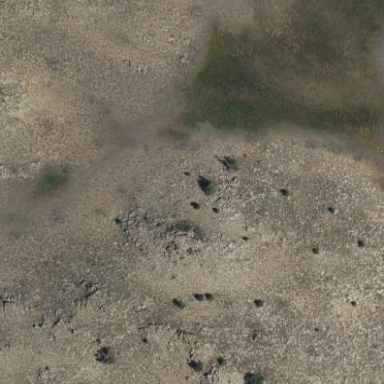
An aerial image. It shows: Wet meadow characterized by grassland vegetation.